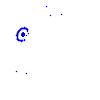
Particle: pion